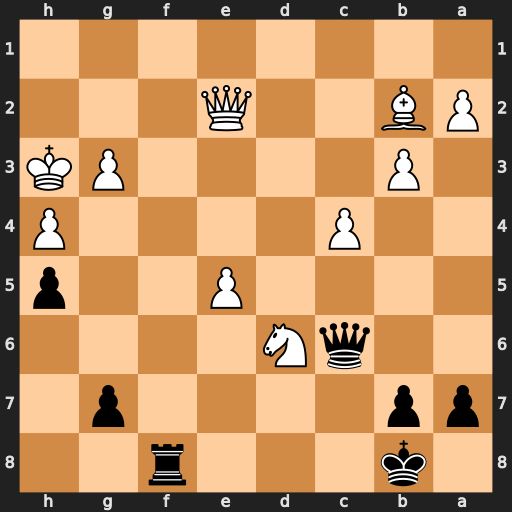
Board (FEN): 1k3r2/pp4p1/2qN4/4P2p/2P4P/1P4PK/PB2Q3/8
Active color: b
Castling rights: -
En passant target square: -
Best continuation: Qh1+ Qh2 Qxh2+ Kxh2 Rf2+ Kh3 Rxb2